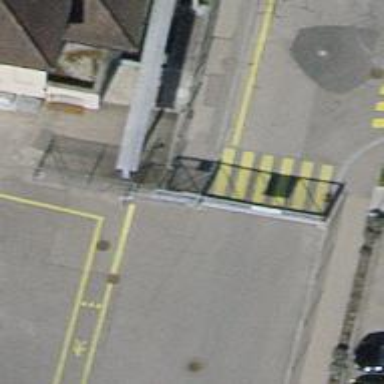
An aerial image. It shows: Gate.